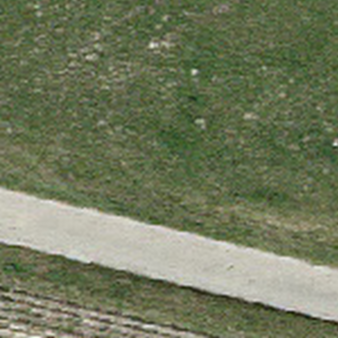
Label: other